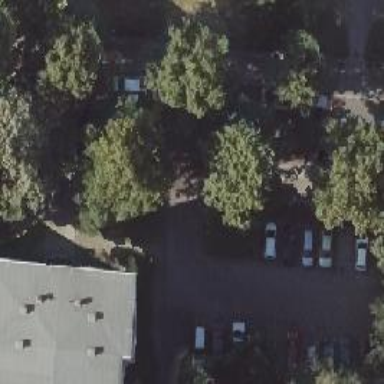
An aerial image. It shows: Street side parking area.